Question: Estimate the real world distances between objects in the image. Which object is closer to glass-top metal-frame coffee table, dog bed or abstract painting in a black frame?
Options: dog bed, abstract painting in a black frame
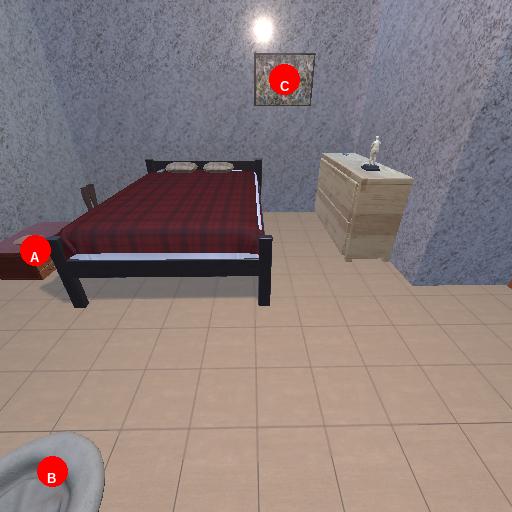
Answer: dog bed